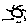
Label: sun